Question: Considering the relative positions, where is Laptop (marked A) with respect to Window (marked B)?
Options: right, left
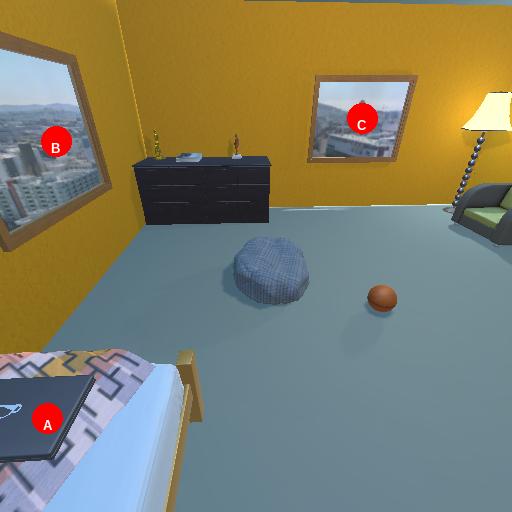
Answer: right